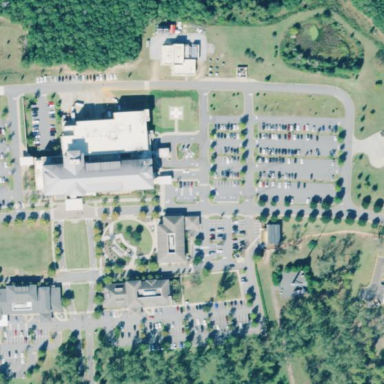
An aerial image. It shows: Hospital.